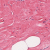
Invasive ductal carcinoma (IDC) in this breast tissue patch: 0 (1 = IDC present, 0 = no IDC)